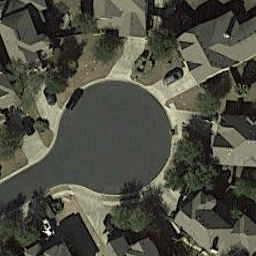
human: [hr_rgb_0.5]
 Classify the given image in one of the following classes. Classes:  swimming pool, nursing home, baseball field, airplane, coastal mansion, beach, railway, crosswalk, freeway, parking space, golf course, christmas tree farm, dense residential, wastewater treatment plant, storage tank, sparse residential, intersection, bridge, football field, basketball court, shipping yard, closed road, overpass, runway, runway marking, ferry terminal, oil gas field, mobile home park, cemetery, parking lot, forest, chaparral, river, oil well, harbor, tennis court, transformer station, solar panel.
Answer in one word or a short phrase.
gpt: closed road